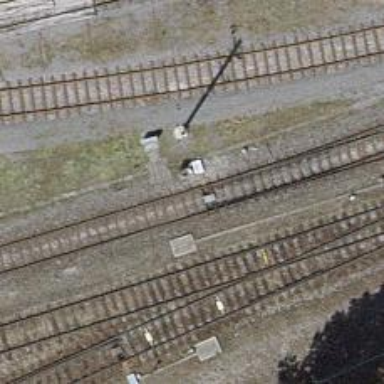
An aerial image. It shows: Railway switch.